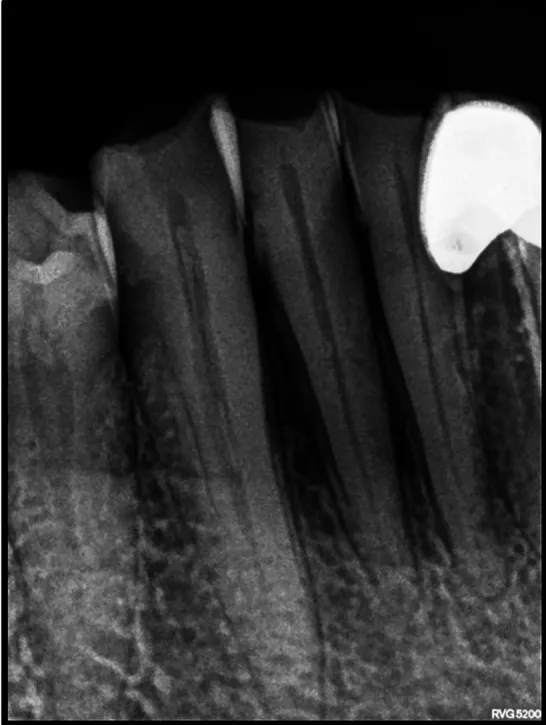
Intraoral periapical radiograph showing 41, 42, and 43 with mild horizontal bone loss.
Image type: radiology (x_ray)